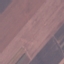
Land use / land cover: AnnualCrop